Question: There are a handful of files in my project that do not auto publish with the rest of my project to IIS when there are changes. I have to manually right-click on those files and publish them individually.
I am pretty sure I have done something to cause this because it appears that all of the files that do this have a check-mark next to the file (see 'layout.cshtml' in the image below). What have I done, and how can I fix it?

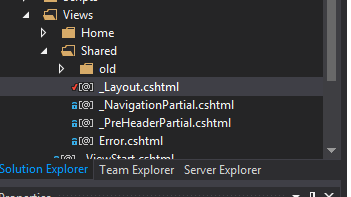
Answer: Set file Build Action to Content, right Mouse click on file and select Properties in Solution Explorer. Like this: